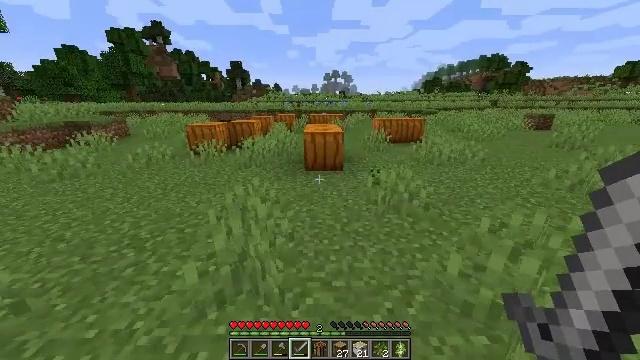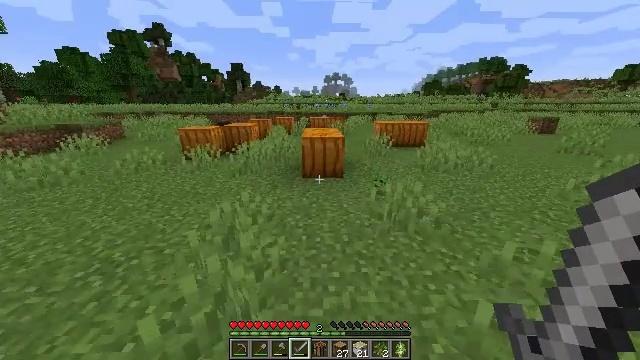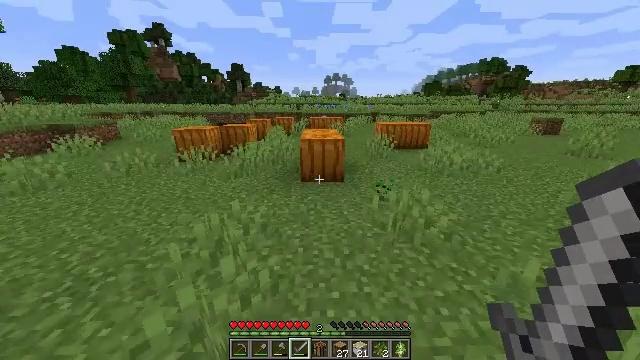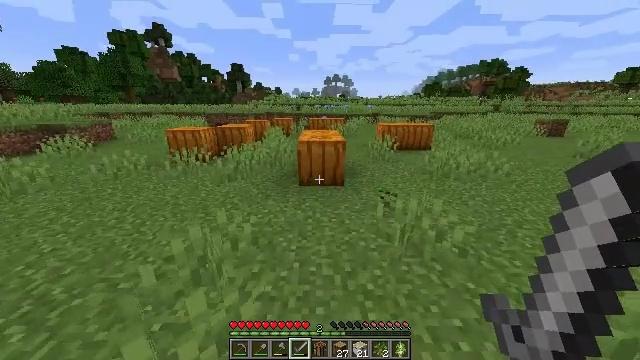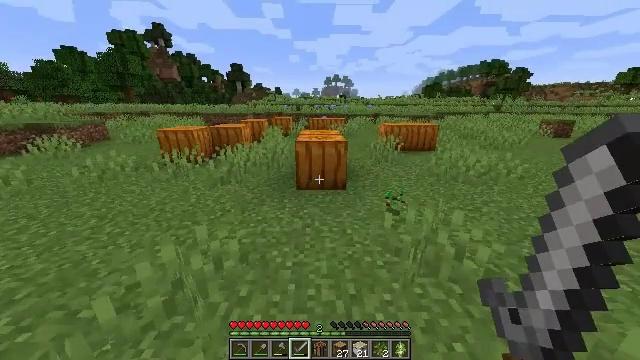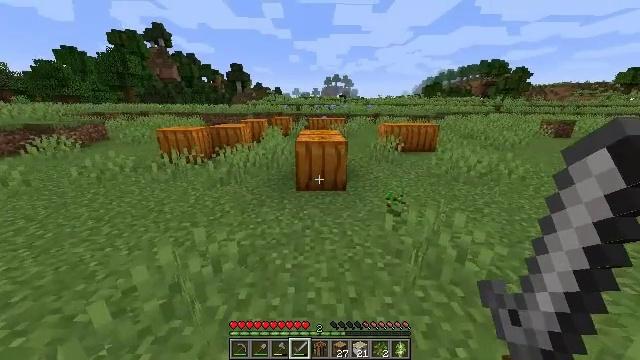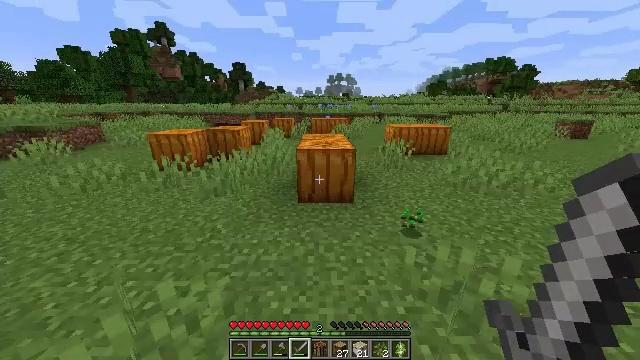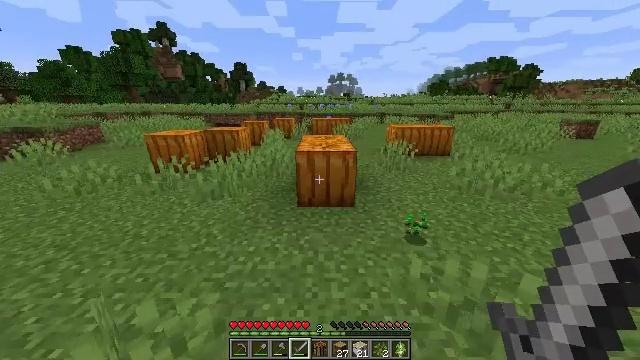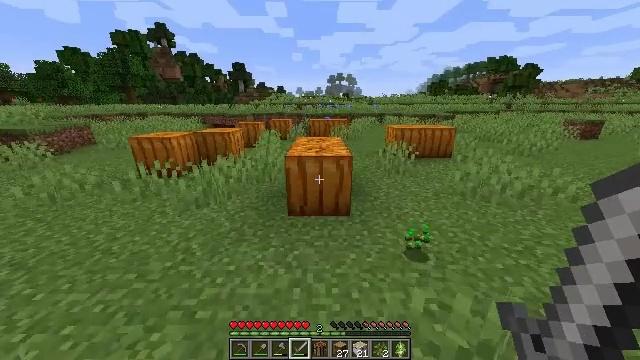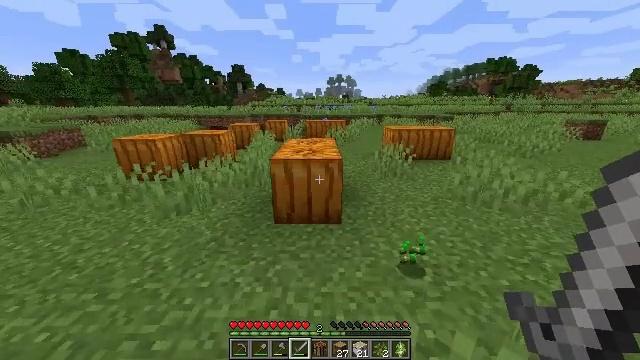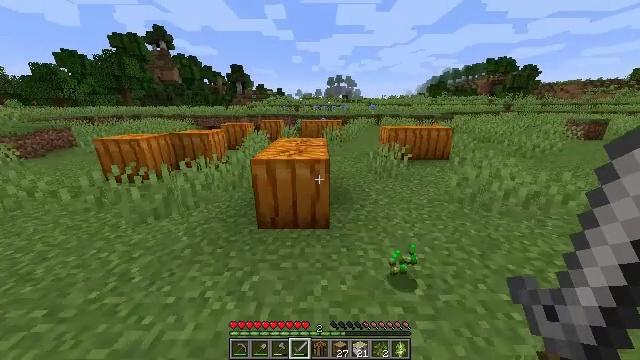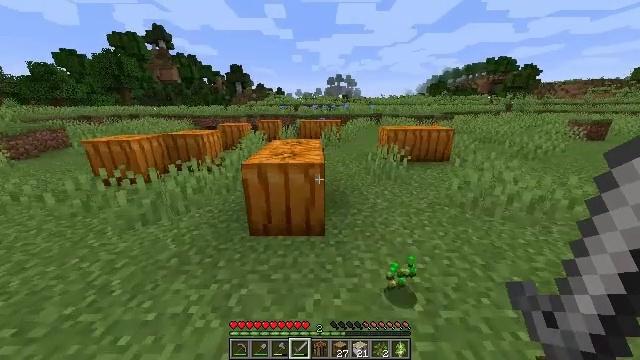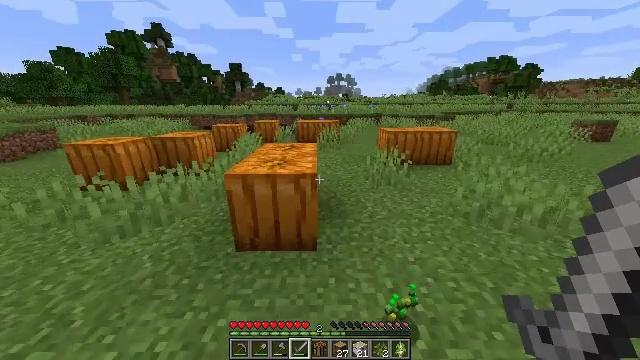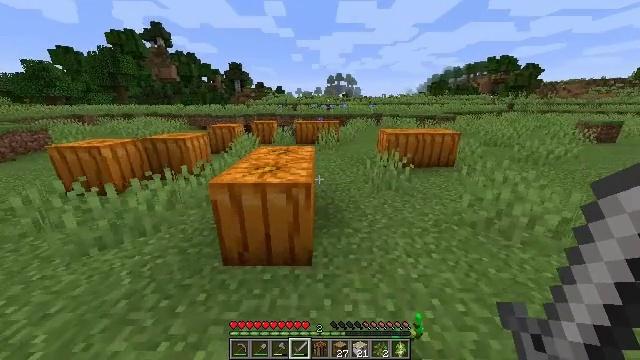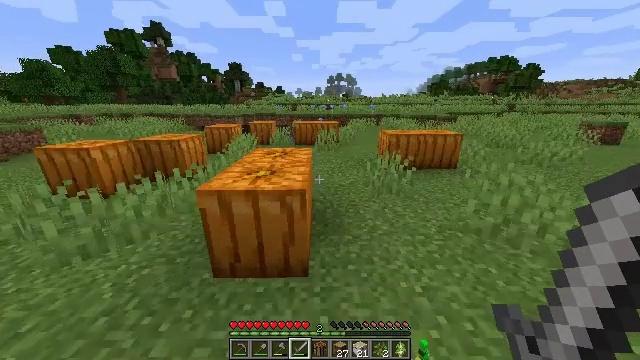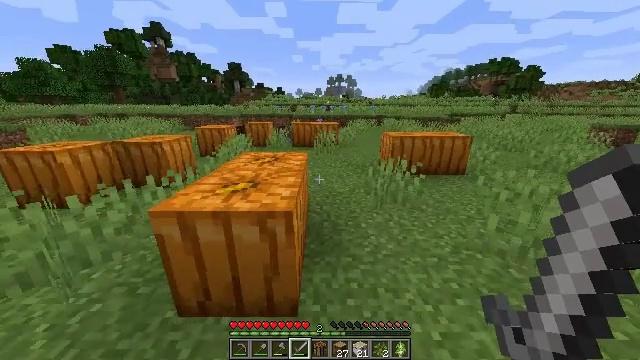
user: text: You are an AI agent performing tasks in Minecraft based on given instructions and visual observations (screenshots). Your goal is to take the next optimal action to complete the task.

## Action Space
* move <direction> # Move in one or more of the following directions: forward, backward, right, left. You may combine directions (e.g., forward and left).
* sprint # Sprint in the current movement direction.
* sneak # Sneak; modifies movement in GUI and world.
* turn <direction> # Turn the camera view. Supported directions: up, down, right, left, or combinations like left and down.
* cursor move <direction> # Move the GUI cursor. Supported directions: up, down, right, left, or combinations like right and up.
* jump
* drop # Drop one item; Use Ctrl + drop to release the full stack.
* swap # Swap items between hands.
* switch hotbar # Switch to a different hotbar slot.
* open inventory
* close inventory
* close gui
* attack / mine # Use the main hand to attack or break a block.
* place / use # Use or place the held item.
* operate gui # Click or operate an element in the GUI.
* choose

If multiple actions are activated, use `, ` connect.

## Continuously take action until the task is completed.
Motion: motion action
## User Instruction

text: Gather the yellow bed by attacking it.
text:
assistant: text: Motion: move forward, sprint
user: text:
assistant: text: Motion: move forward, sprint
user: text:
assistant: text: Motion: move forward, sprint
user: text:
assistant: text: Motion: move forward, sprint
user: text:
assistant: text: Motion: move forward, sprint
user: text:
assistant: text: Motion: move forward, sprint
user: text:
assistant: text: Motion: move forward and move right, sprint
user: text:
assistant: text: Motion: move forward and move right, sprint
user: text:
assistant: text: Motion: move forward and move right, sprint
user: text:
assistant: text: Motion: move forward and move right, sprint
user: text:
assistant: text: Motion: move forward, sprint
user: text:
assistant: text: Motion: move forward, sprint
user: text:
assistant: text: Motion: move forward, sprint
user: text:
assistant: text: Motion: move forward, sprint
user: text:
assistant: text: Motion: move forward, sprint
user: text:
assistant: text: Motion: move forward, sprint
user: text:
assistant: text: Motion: move forward, sprint, jump
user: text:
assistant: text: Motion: move forward, sprint, jump
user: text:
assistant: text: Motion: move forward, sprint, turn right, jump
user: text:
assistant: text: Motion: move forward, sprint, turn right, jump
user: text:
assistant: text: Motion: move forward, sprint, jump
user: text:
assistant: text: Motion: move forward, sprint, jump
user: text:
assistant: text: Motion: move forward, sprint, jump
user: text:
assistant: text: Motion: move forward, sprint, jump
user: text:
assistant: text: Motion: move forward, sprint, jump
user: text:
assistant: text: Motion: move forward, sprint, jump
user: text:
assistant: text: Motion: move forward, sprint, jump
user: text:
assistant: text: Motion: move forward, sprint, jump
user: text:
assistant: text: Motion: move forward, sprint, jump
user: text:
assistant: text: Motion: move forward, sprint, jump